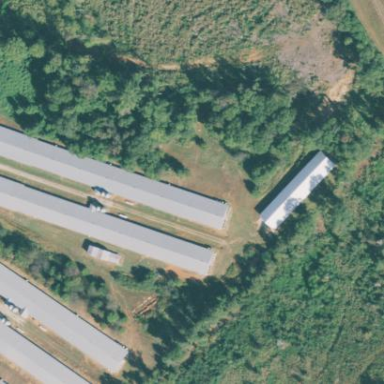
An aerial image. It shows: Poultry house.